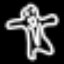
Label: angel